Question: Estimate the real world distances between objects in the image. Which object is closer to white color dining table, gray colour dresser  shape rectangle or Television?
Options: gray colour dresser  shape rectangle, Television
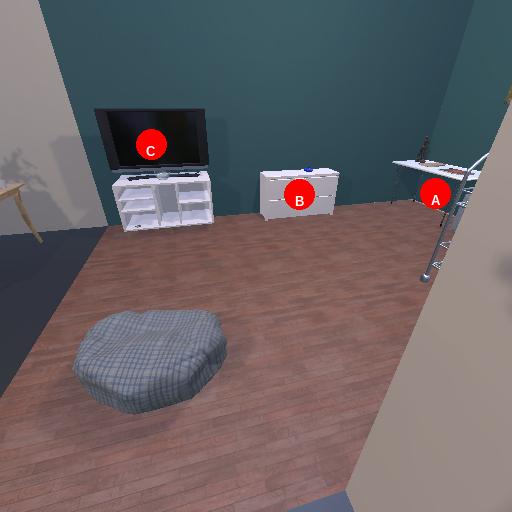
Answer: gray colour dresser  shape rectangle